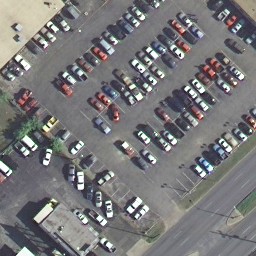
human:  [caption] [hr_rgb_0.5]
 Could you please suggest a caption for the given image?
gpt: Lots of cars parked scatteredly in the parking lot .

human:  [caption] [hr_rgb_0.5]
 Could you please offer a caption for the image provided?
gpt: Lots of cars parked in the parking lot .

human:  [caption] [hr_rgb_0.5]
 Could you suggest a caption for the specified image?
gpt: Many cars parked scatteredly with some empty parking spaces in the parking lot .

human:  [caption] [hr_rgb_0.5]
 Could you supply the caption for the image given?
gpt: It is a parking lot with many cars parked scatteredly and some parking spots are free .

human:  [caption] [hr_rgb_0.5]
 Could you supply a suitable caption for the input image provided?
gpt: Many cars parked scatteredly with some free parking spots in the parking lot .